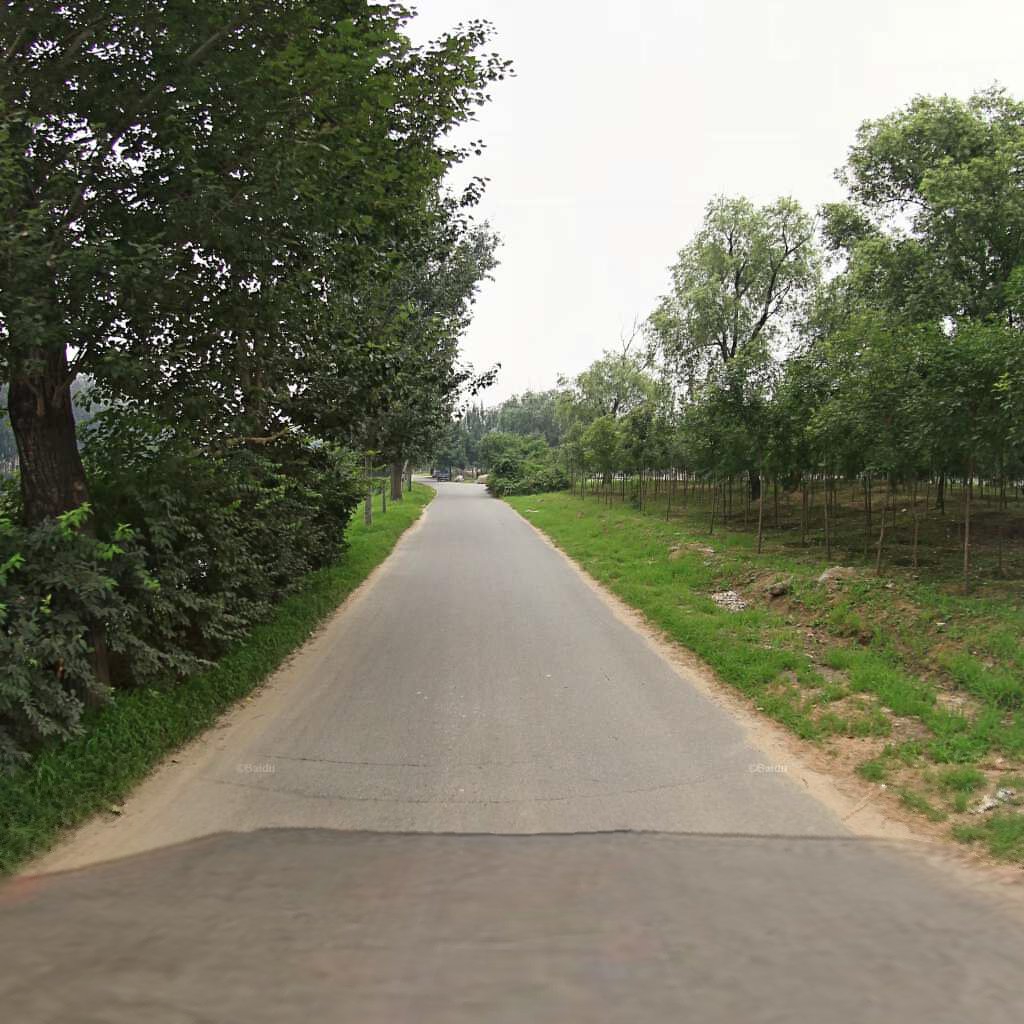
Region: Chaoyang
Road damage annotations: transverse crack, transverse crack